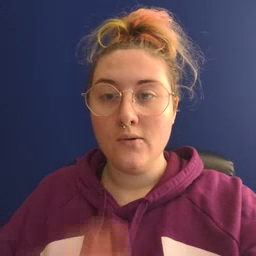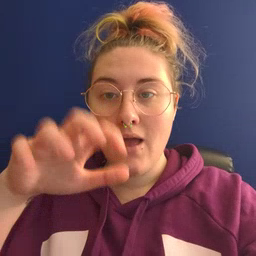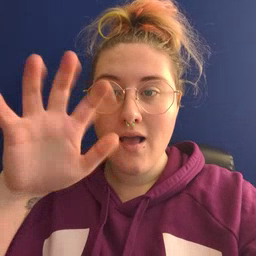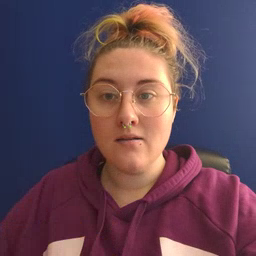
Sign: rain